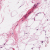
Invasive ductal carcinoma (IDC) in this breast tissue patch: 0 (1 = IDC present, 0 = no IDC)